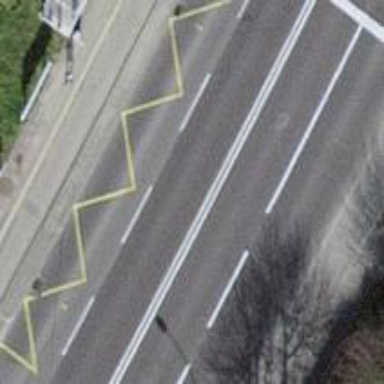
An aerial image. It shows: Bus stop with stop position for public transport.